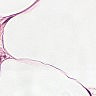
Metastatic tissue present: no